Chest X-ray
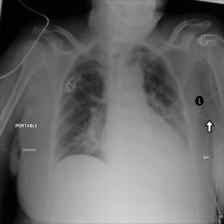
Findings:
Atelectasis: negative
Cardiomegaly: negative
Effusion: negative
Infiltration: positive
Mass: negative
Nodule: negative
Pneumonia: negative
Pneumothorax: negative
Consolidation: negative
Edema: negative
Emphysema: negative
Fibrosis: negative
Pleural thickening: negative
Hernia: negative